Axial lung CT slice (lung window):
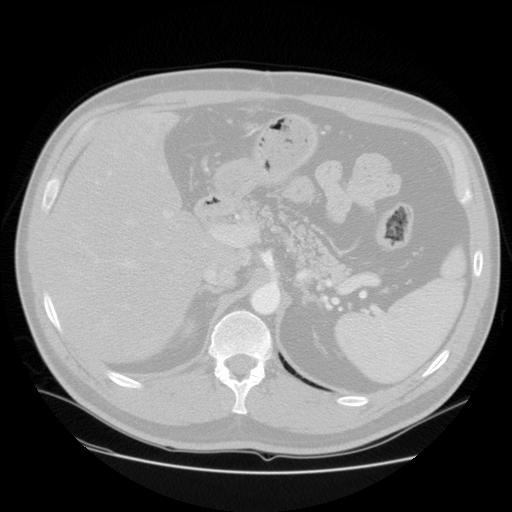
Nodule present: no